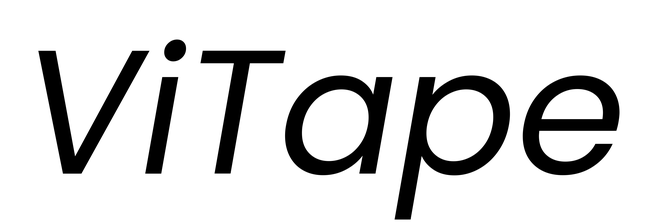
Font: Poppins-Italic